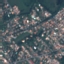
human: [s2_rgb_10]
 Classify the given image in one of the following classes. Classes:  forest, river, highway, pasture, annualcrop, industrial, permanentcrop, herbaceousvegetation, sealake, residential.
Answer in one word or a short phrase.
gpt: Residential